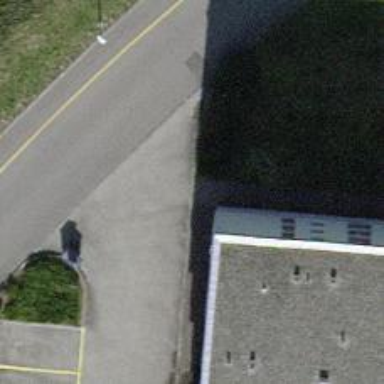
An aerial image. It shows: Raised kerb.